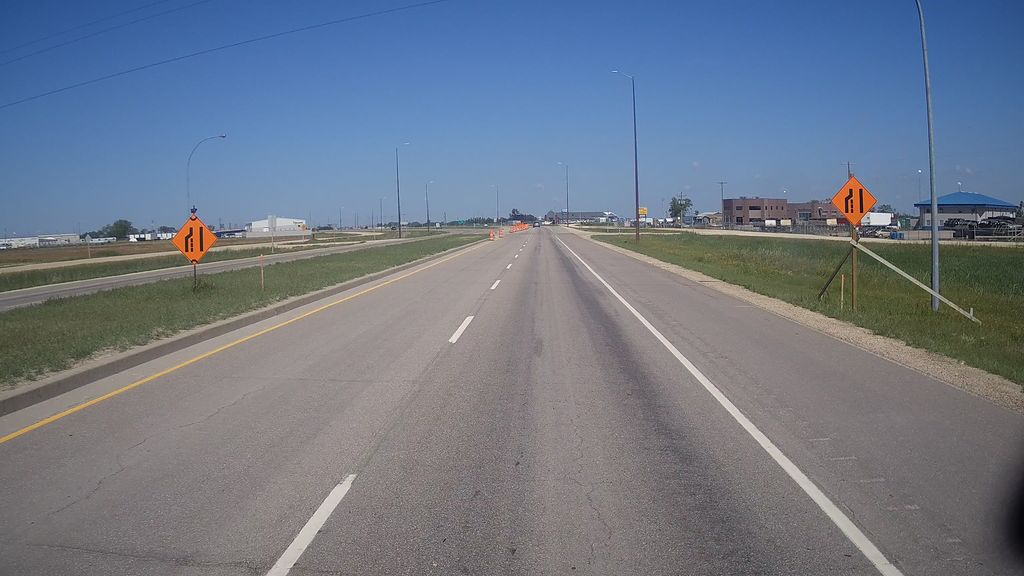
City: winnipeg